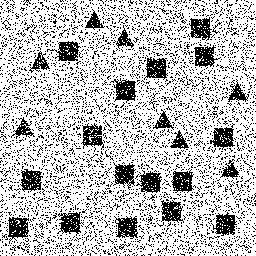
Squares: 16
Triangles: 8
Stars: 0
Total shapes: 24